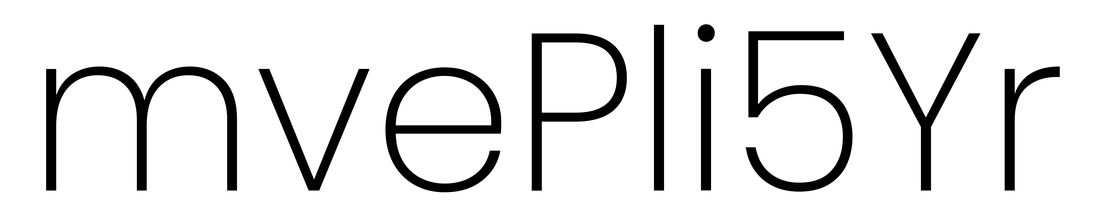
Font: Poppins-ExtraLight